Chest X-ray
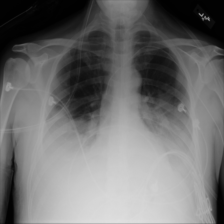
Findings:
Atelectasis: negative
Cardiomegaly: negative
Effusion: positive
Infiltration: negative
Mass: negative
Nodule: negative
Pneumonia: negative
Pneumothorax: negative
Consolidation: negative
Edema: negative
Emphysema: negative
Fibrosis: negative
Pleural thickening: negative
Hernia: negative